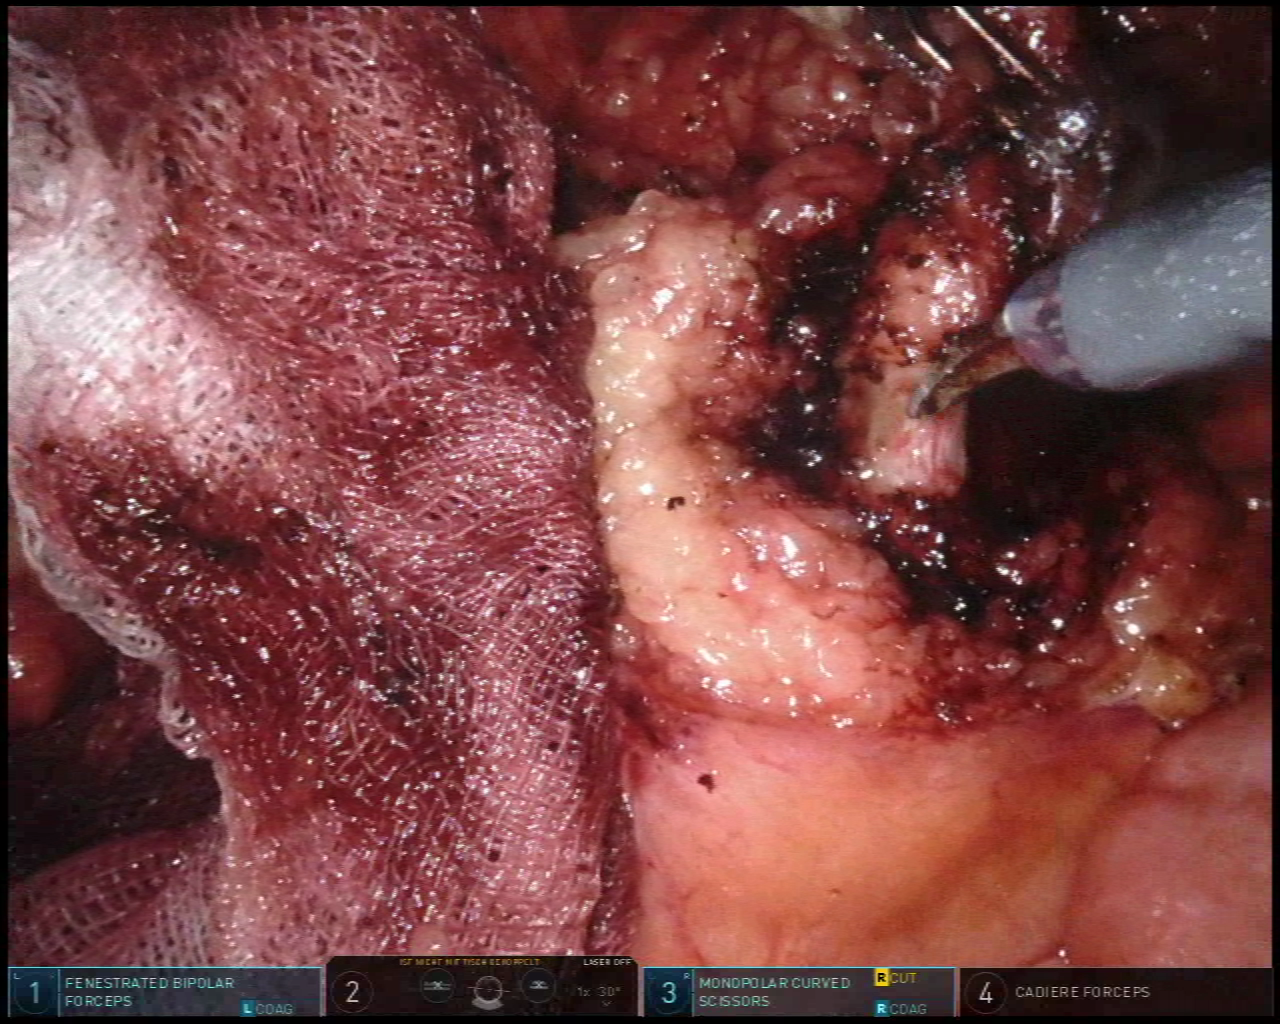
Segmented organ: inferior_mesenteric_artery
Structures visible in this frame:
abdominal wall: no
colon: no
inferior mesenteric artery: yes
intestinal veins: no
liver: no
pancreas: no
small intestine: yes
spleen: no
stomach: no
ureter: no
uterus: no
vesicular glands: no